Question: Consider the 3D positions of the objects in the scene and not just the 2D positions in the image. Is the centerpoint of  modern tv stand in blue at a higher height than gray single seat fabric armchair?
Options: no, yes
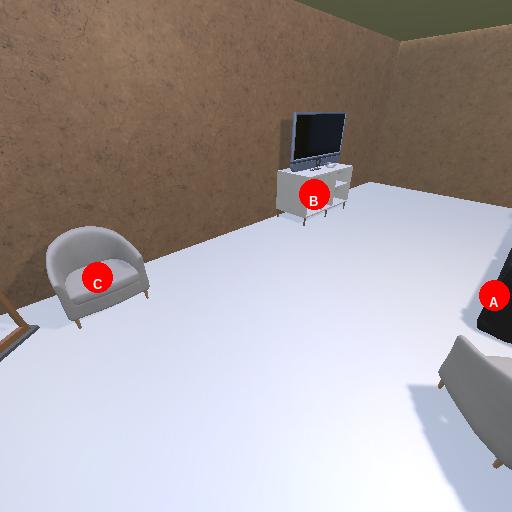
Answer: no